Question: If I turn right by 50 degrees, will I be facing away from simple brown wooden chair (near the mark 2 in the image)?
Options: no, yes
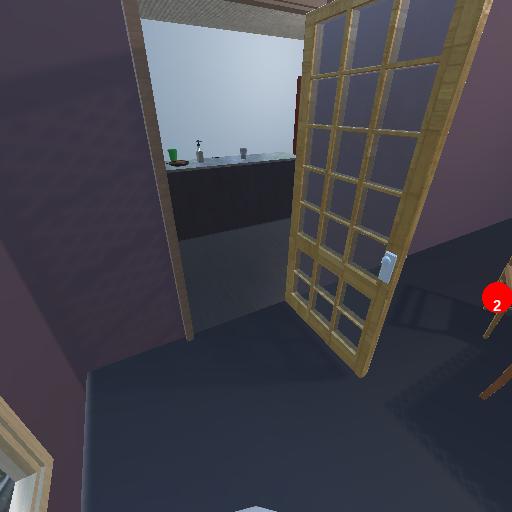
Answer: no